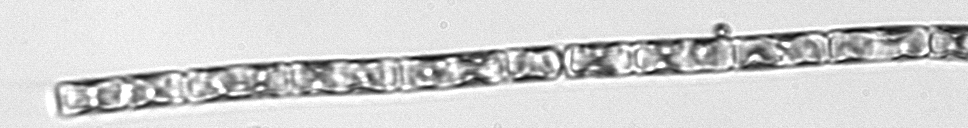
Label: Guinardia_delicatula